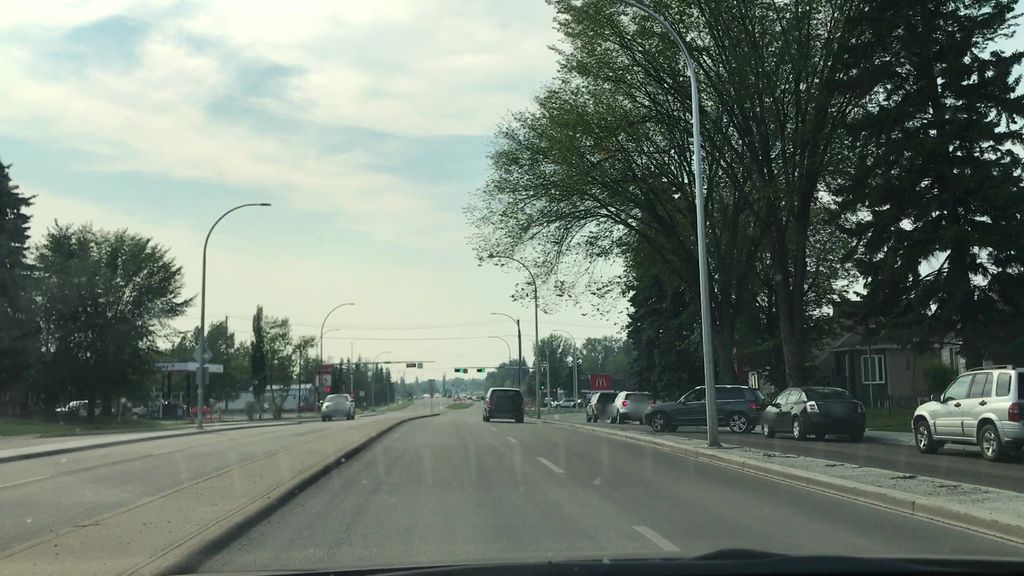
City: edmonton